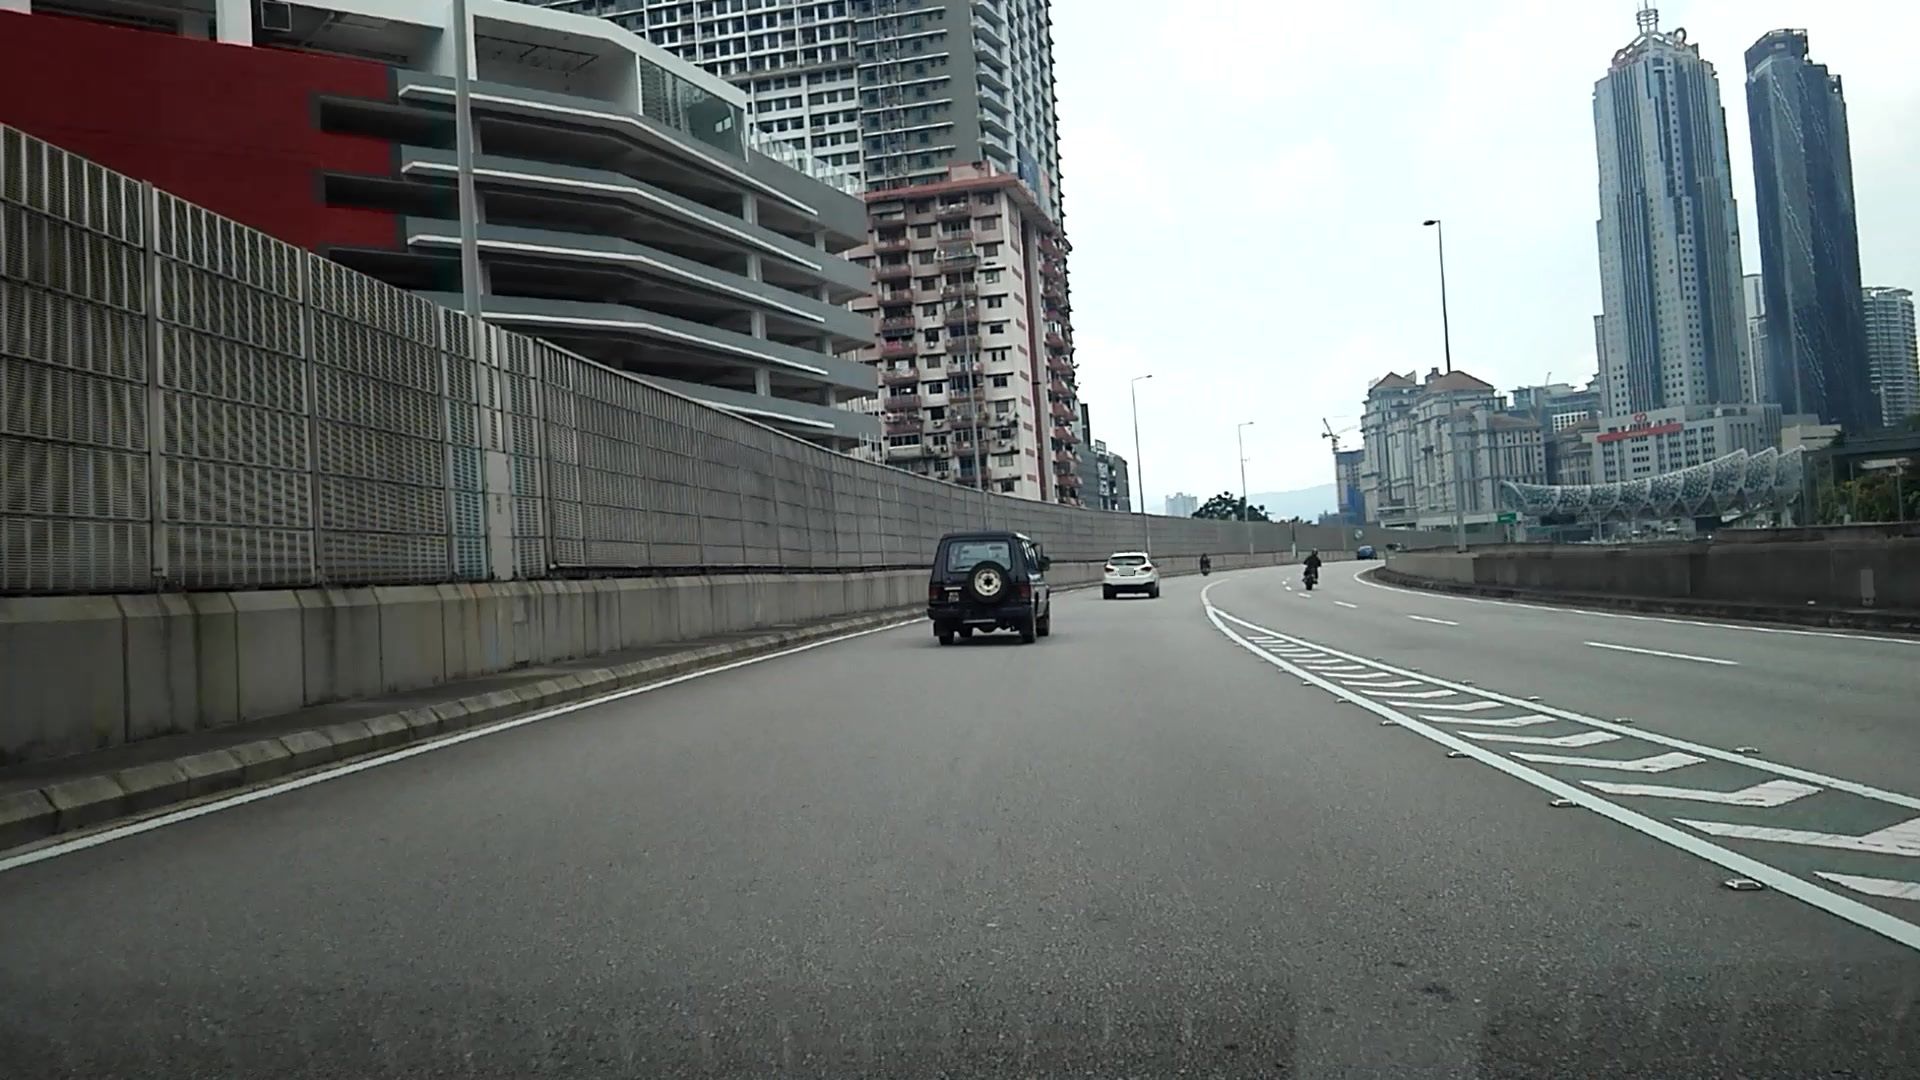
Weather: clear
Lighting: day
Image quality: good
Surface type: driving surface
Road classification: motorway_link, motorway
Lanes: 2
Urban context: urban centre
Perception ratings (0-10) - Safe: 4.38, Lively: 6.72, Beautiful: 4.45, Boring: 6.76, Depressing: 6.13, Wealthy: 2.17